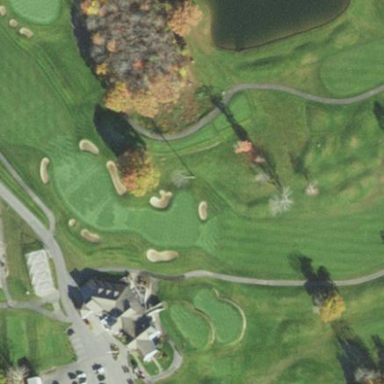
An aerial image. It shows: Green golf area with grass land use.